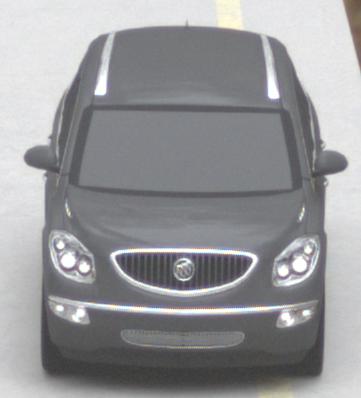
Make: Buick
Model: Enclave
Detailed model: GMT967
Model produced from: 2007
Model produced until: 2017
Doors: 5
Color: gray
Road condition: dry road
Daytime: morning or afternoon
Contrast: low contrast